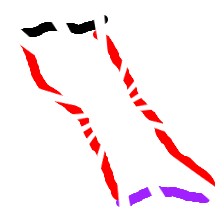
Shape: parallelogram